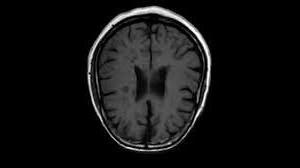
Label: notumor